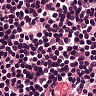
Metastatic tissue present: no